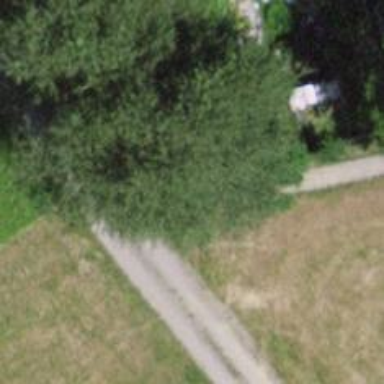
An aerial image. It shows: Path.